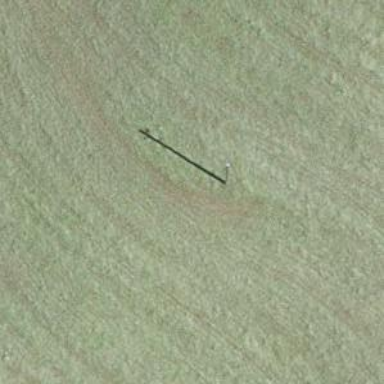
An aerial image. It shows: Minor power line.